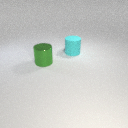
large green metal cylinder to the left of large cyan rubber cylinder